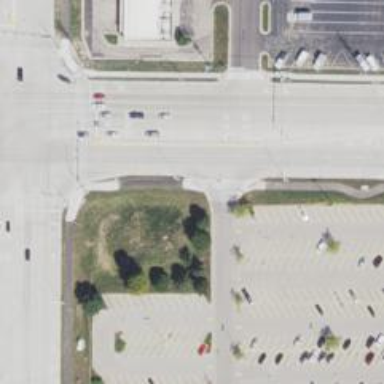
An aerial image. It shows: Stop road.